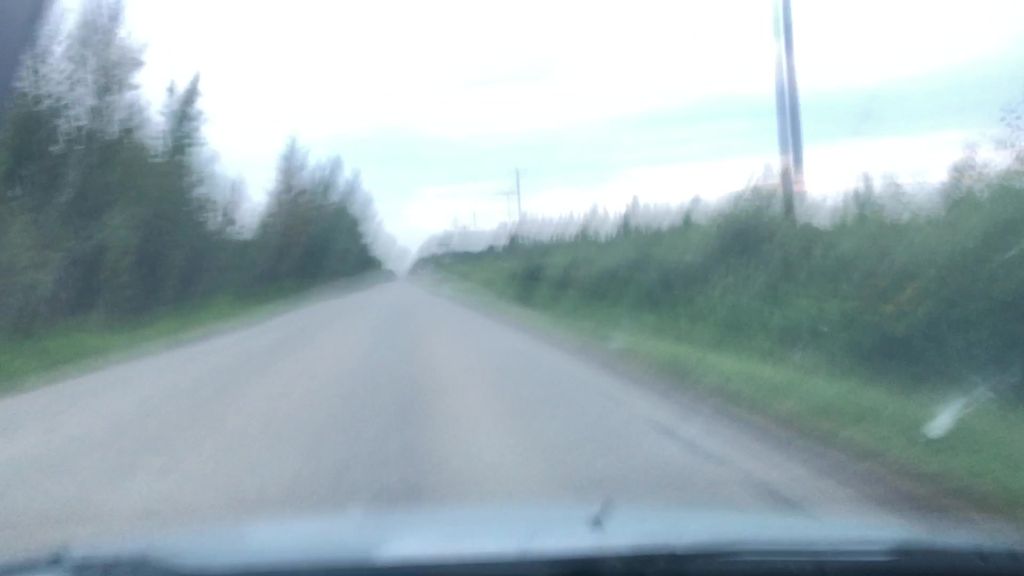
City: edmonton